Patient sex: F
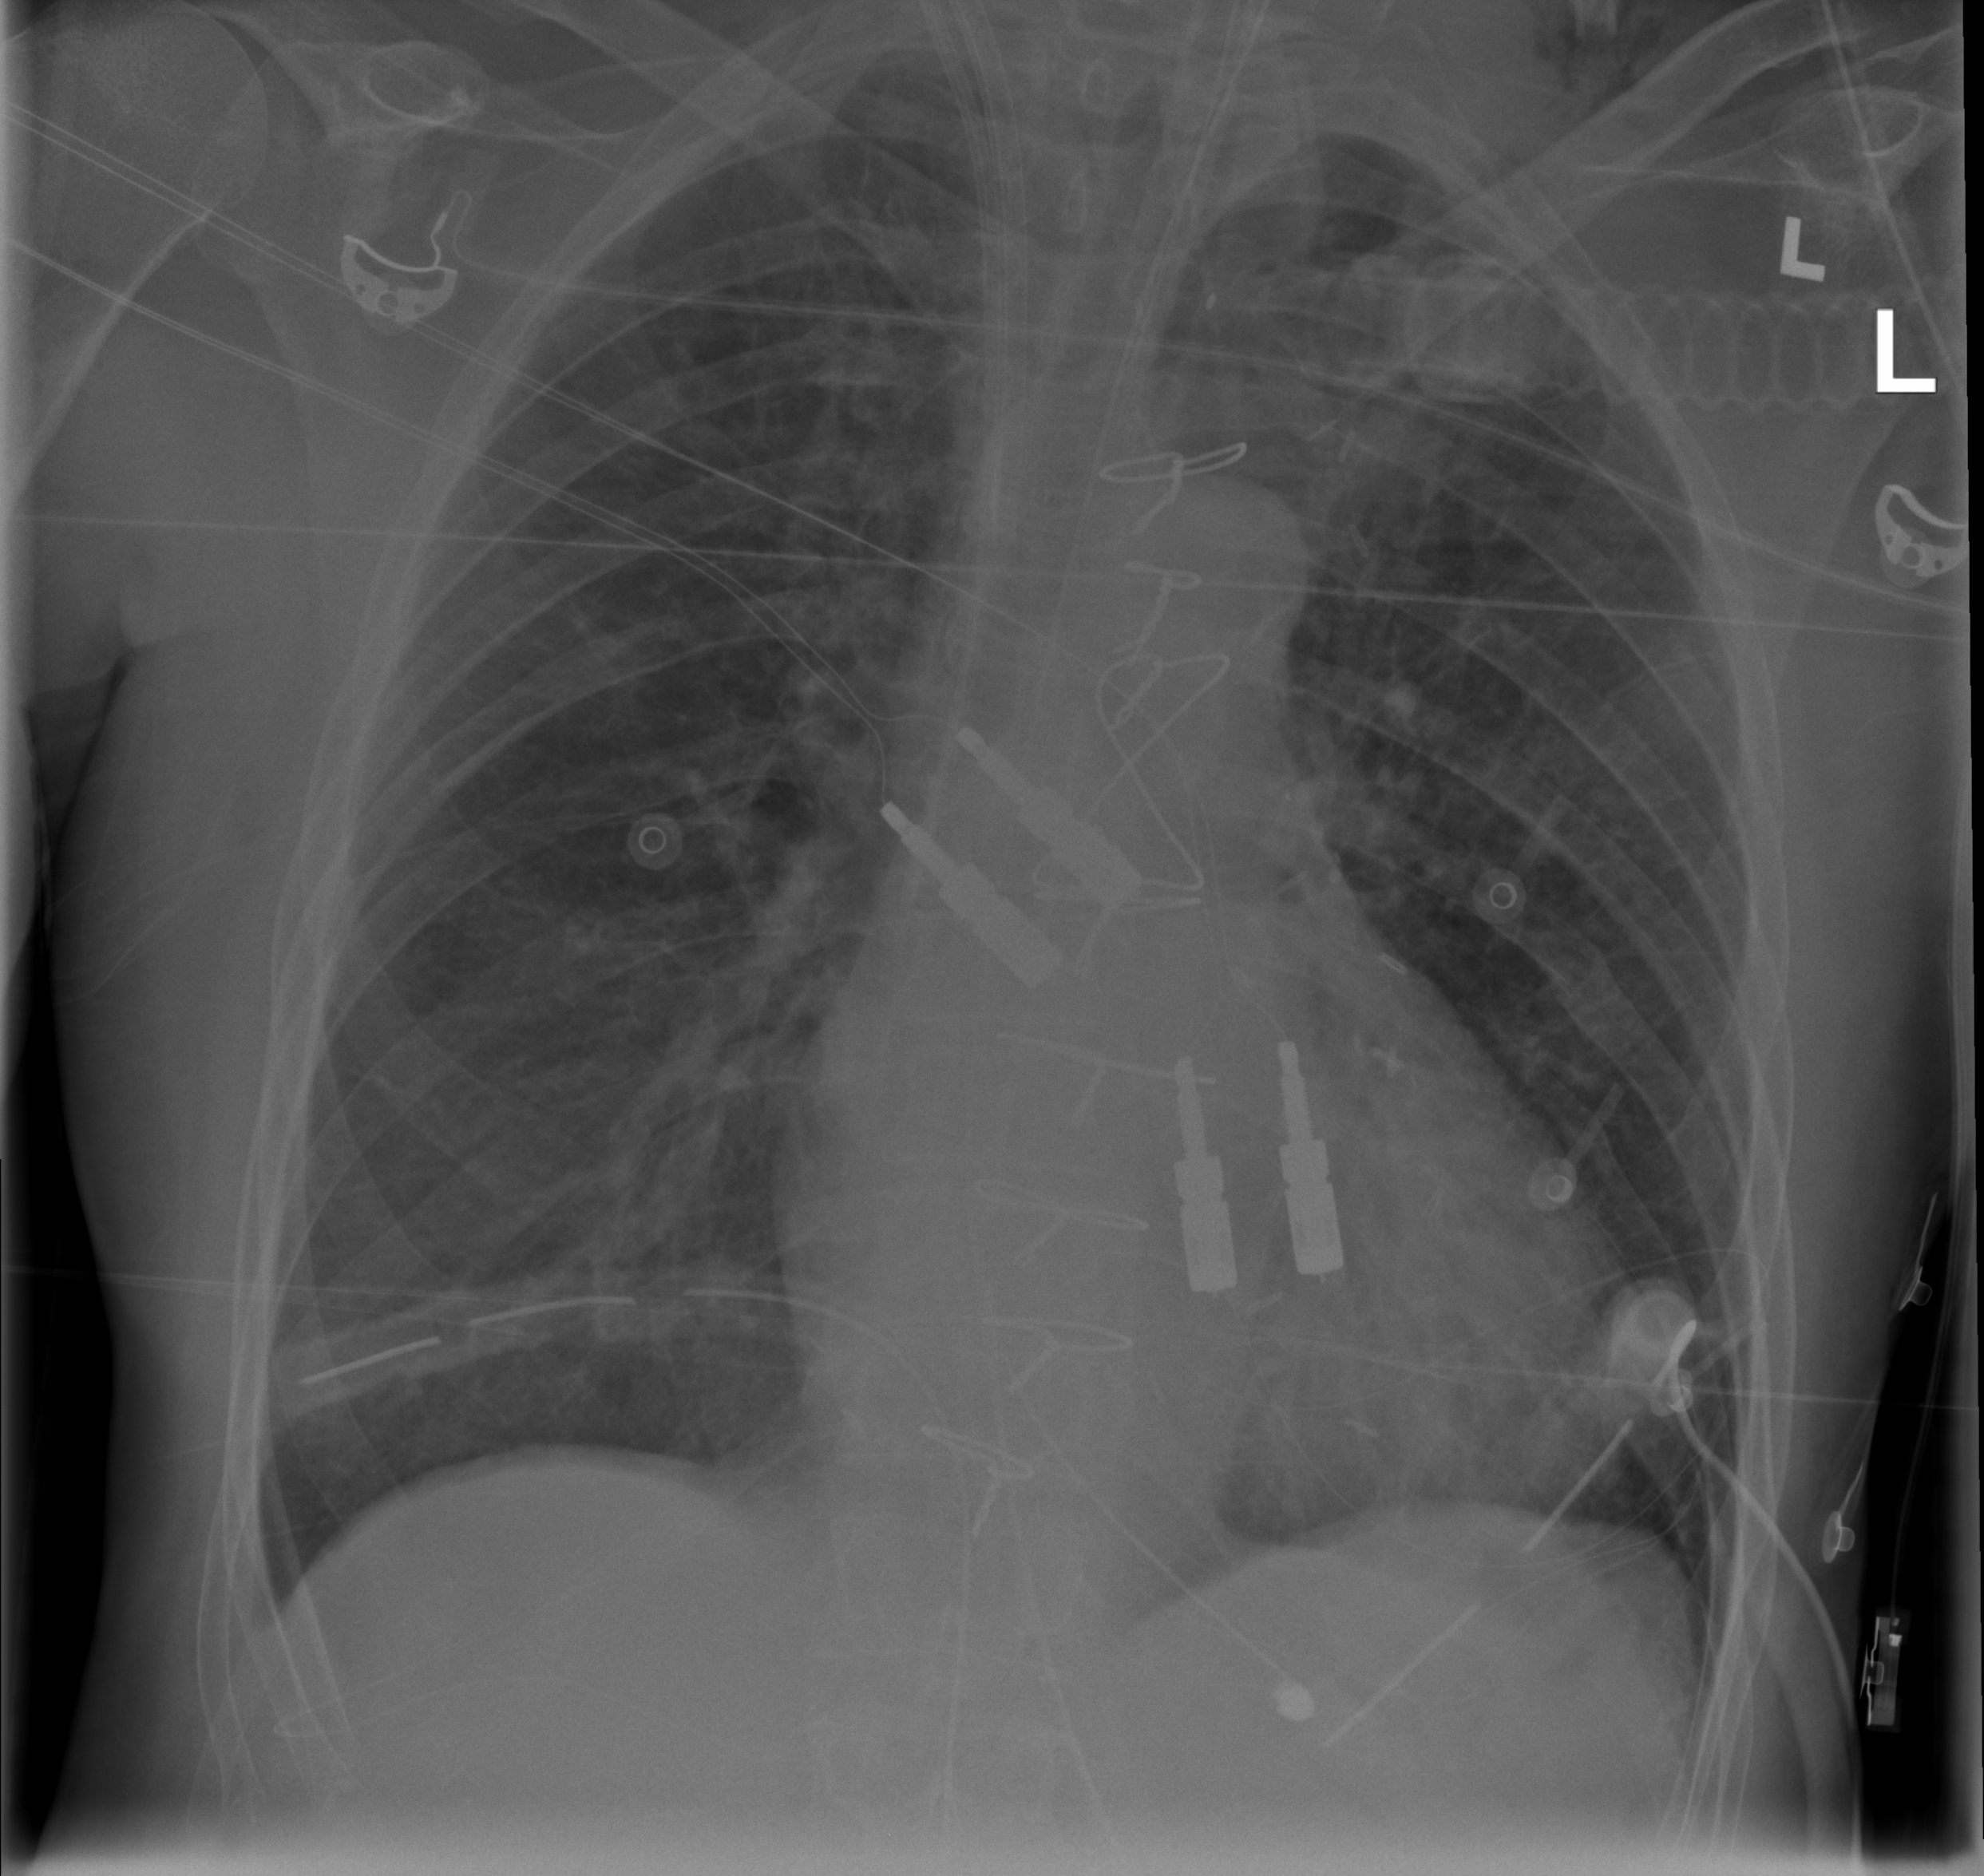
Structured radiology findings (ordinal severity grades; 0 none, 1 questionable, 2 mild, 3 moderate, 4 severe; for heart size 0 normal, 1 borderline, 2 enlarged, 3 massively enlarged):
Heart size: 1
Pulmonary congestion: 2
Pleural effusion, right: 1
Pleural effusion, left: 0
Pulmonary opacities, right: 1
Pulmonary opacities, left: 1
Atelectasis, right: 1
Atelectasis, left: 1